Interaction volume radius: 10 \u00c5
Interaction volume height: 15 \u00c5
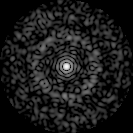
Disorder parameter: 0.8456